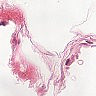
Metastatic tissue present: no